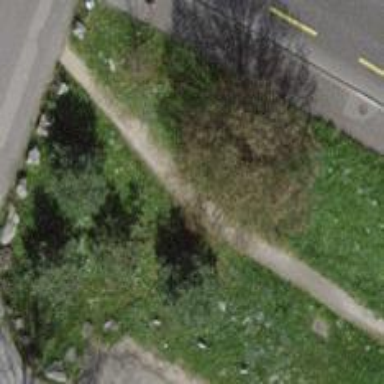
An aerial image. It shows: Footway with fine gravel surface.